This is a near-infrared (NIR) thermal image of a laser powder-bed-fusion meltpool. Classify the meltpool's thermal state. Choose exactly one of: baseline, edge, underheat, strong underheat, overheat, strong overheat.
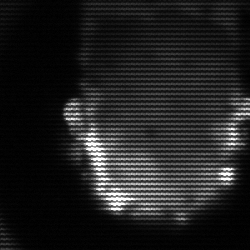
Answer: baseline